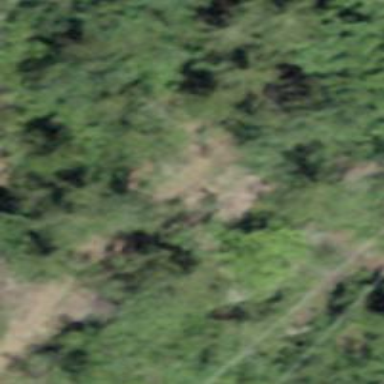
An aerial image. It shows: Path with excellent trail visibility on the ground.